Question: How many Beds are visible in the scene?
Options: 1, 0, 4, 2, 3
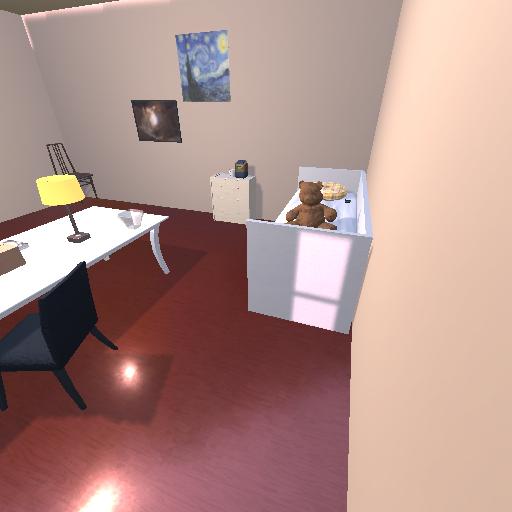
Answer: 1